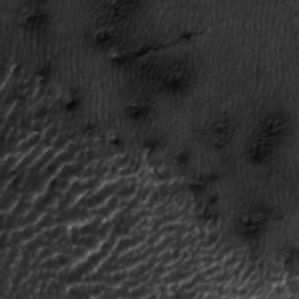
Label: frost